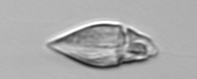
Label: Amphidinium